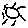
Label: sun